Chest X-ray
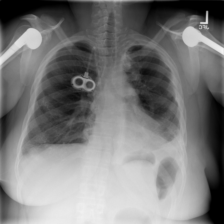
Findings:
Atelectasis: negative
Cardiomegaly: positive
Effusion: positive
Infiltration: negative
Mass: negative
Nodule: negative
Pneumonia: negative
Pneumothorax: negative
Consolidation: negative
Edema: negative
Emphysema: negative
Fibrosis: positive
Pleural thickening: negative
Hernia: negative